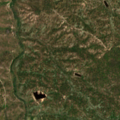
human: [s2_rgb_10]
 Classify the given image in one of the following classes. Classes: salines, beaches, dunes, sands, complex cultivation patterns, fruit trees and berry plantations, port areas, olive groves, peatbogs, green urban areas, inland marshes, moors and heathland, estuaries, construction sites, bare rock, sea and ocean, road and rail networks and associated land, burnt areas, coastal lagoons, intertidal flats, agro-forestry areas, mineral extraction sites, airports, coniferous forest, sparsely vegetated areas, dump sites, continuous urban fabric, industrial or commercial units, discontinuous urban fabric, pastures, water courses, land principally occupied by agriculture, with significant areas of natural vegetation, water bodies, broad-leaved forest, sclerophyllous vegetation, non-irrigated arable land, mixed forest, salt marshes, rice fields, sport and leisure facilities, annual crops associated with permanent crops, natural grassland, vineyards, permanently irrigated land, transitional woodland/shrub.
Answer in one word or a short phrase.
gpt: continuous urban fabric